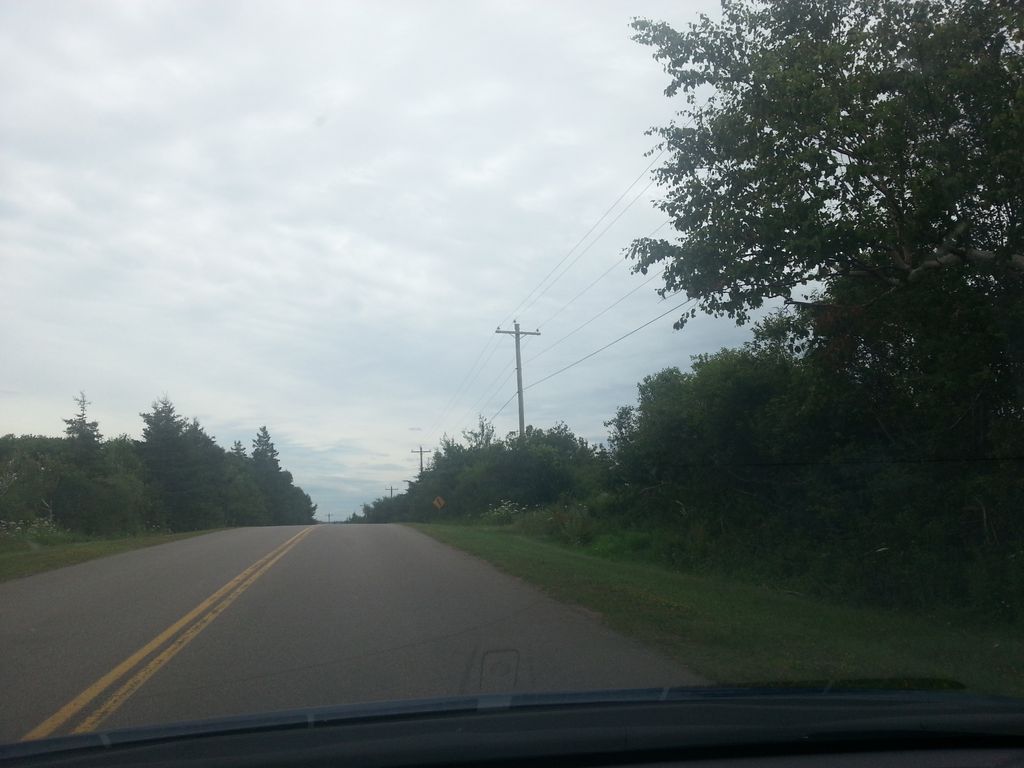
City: charlottetown